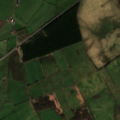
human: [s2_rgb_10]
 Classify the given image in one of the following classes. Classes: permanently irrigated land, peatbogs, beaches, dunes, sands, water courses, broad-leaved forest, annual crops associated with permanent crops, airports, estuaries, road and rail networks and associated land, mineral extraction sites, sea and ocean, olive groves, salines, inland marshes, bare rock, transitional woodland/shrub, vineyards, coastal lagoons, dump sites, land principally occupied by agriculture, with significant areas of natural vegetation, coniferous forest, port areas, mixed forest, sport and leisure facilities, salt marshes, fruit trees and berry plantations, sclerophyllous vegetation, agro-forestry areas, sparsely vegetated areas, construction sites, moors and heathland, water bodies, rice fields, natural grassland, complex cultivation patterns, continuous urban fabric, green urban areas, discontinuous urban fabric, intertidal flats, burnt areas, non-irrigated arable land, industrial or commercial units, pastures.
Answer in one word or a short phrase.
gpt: pastures, land principally occupied by agriculture, with significant areas of natural vegetation